Question: Originally, the code I was using worked fine, but was a bit convoluted. After moving some parts of a method into the constructor for the JFrame, things were working properly.
Everything except using pack() to make the frame the proper size.
Here is the original code:
'''
public class BaseGameFrame extends JFrame {
public static final int WINDOWED = 0;
public static final int UFS = 1;
protected BaseGamePanel gamePanel;
public BaseGameFrame(String title, int pWidth, int pHeight, long period, int windowType){
super(title);
switch(windowType){
case UFS:
this.setUndecorated(true);
Rectangle screenSize = this.getGraphicsConfiguration().getBounds();
pWidth = screenSize.width;
pHeight = screenSize.height;
break;
default: break;
}
this.setVisible(true);
this.setResizable(false);
this.setDefaultCloseOperation(JFrame.EXIT_ON_CLOSE);
this.createPanel(pWidth, pHeight, period);
}
protected void createPanel(final int pWidth, final int pHeight, long period){
this.gamePanel = new BaseGamePanel(pWidth, pHeight, period);
this.add(this.gamePanel);
this.pack();
}
public static void main(String[] args){
new BaseGameFrame("Test", 800, 600, 20L * 1000000L, UFS);
}
}
'''
and here it is after modifying it:
'''
public class BaseGameFrame extends JFrame {
protected BaseGamePanel gamePanel;
public BaseGameFrame(String title, VideoType vType, BaseGamePanel gp){
super(title);
switch(vType){
case UFS:
this.setUndecorated(true);
Rectangle screenSize = this.getGraphicsConfiguration().getBounds();
gp.setPDimensions(new Dimension(screenSize.width, screenSize.height));
break;
default: break;
}
this.add(gp);
this.pack();
this.setVisible(true);
this.setResizable(false);
this.setDefaultCloseOperation(JFrame.EXIT_ON_CLOSE);
}
public static void main(String[] args){
BaseGamePanel gp = new BaseGamePanel(800, 600, 20L * 1000000L);
new BaseGameFrame("Test", VideoType.UFS, gp);
}
}
'''
I'm not quite sure what the problem is.. but what ends up happening is this:
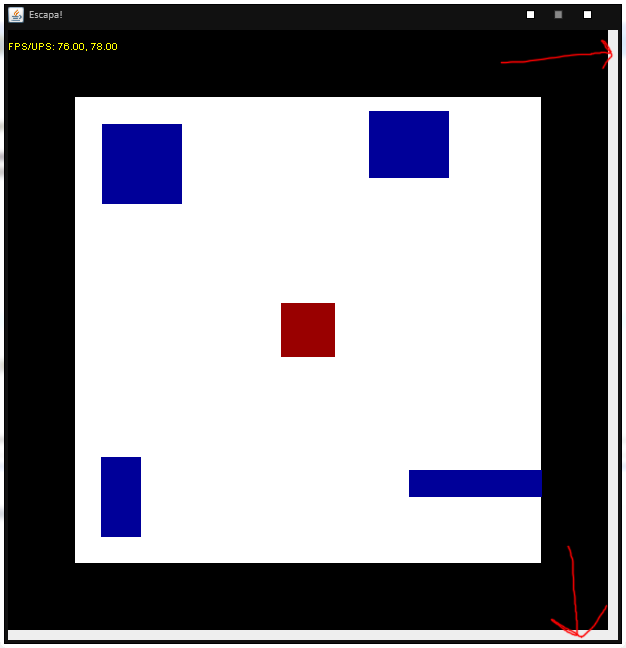
Answer: Make sure to call 'setResizable(false)' calling 'pack()' or 'setVisible(true)'